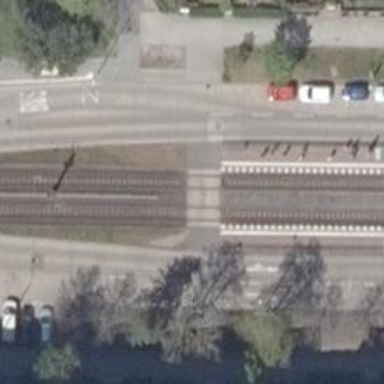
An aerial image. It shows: Uncontrolled tram crossing.